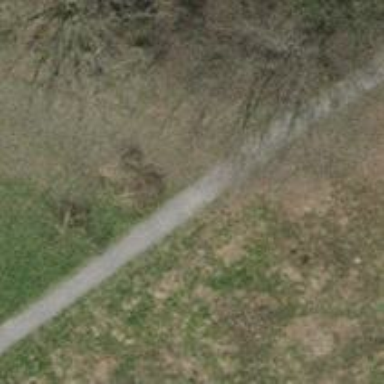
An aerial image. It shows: Footway with pebblestone surface.